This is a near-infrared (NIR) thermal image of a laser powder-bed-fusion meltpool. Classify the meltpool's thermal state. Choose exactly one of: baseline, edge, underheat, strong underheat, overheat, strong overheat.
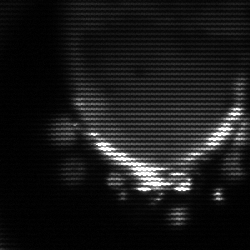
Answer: edge